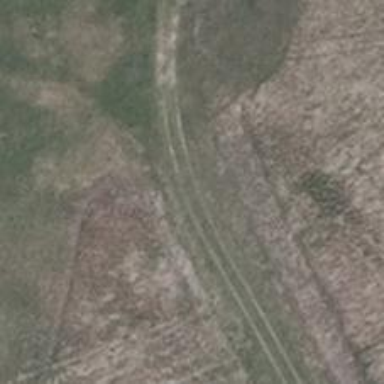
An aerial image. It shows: Track with grade 3 surface.